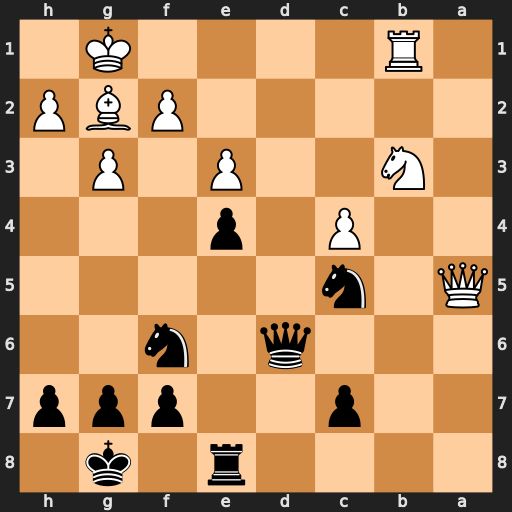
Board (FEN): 4r1k1/2p2ppp/3q1n2/Q1n5/2P1p3/1N2P1P1/5PBP/1R4K1
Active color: b
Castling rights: -
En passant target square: -
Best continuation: Nxb3 Rxb3 Qd1+ Bf1 Qxb3